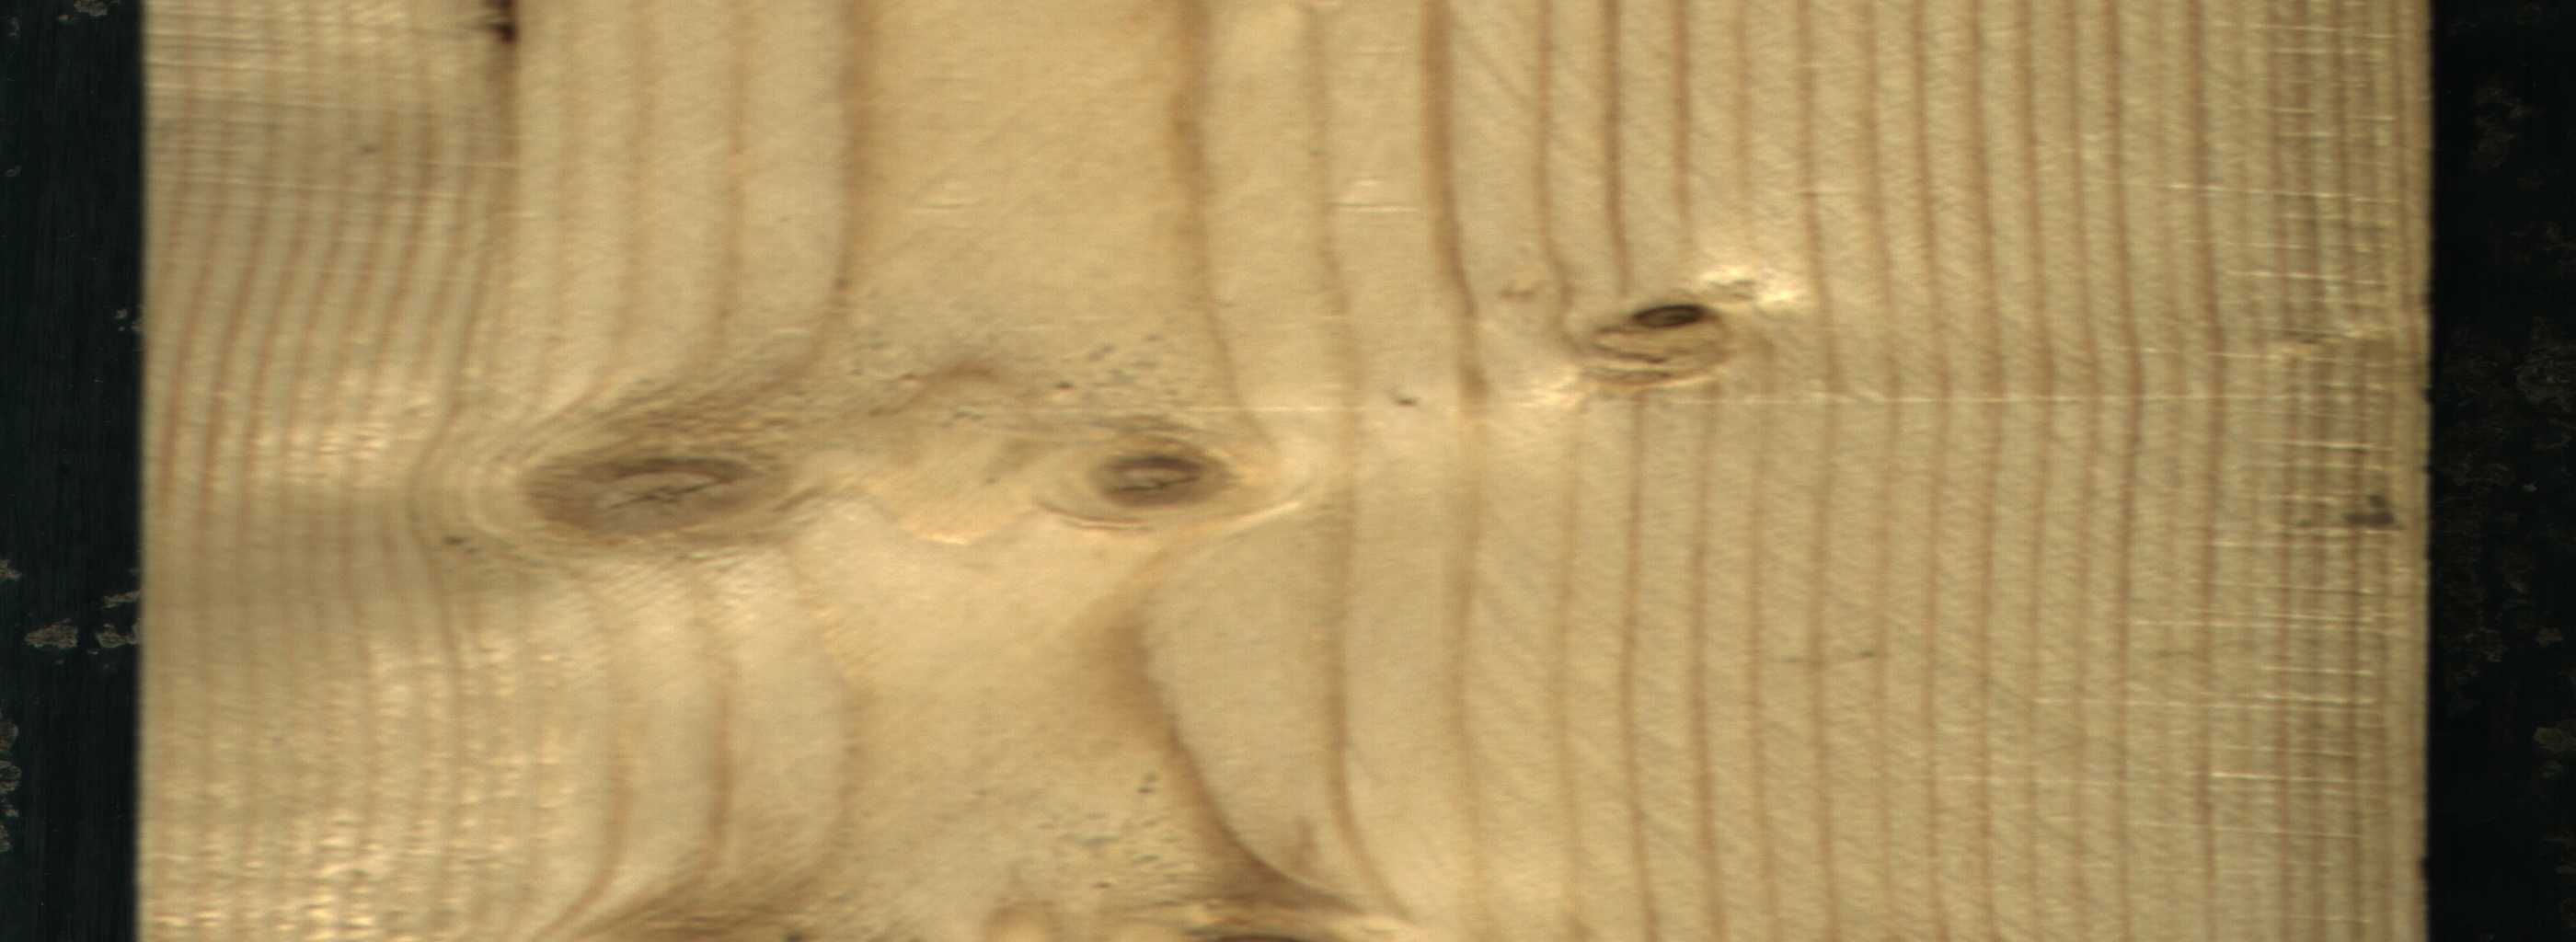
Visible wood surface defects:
resin
Dead_Knot
Live_Knot
Live_Knot